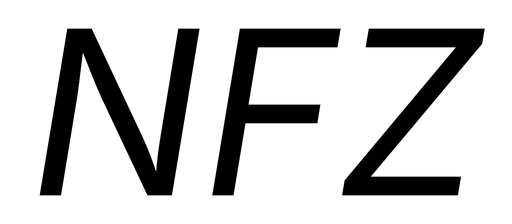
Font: Inter-Italic_Italic